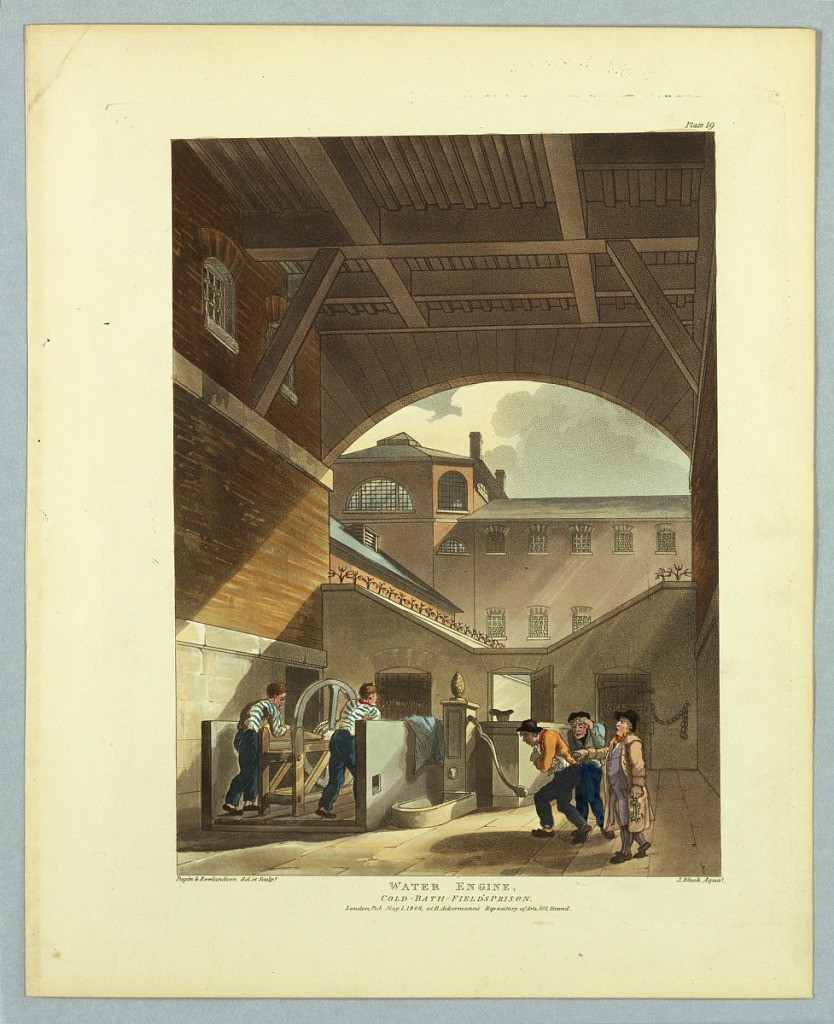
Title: Water Engine, Coldbath Field's Prison, from "Ackermann's Repository"
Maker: Thomas Rowlandson, British, 1756–1827
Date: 1808
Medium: Aquatint, brush and watercolors on paper
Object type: Print
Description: The water engine, well and trough, center, in a courtyard. Two prisoners at the wheel. Title, artists', and publisher's names below.